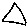
Label: triangle